Field crop: tomato
Growth stage: 2
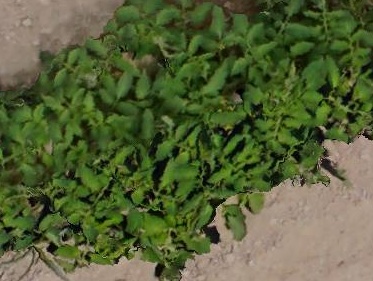
Species: tomato